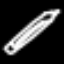
Label: pencil